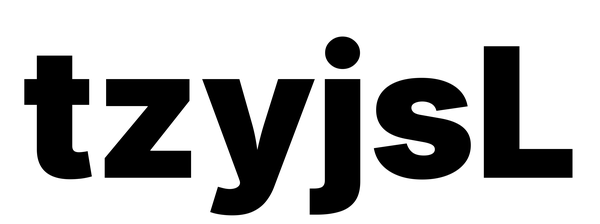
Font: Inter_Black